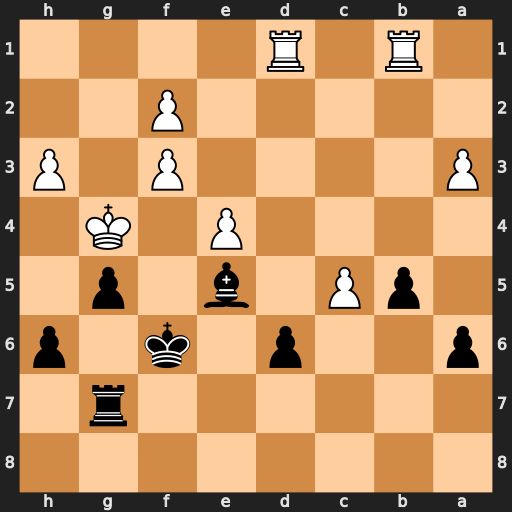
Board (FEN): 8/6r1/p2p1k1p/1pP1b1p1/4P1K1/P4P1P/5P2/1R1R4
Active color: b
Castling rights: -
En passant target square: -
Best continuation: h5+ Kxh5 Rh7+ Kg4 Rh4#